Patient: sex M, age 52
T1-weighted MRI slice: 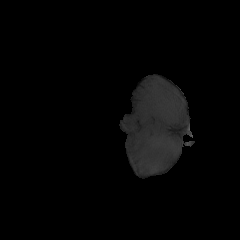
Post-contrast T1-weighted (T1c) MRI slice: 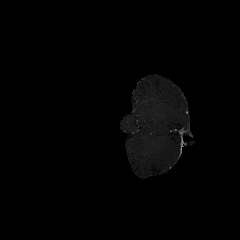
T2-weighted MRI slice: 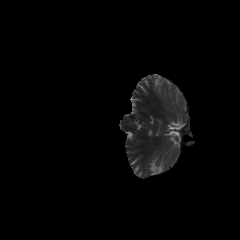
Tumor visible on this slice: no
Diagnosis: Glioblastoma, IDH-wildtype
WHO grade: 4